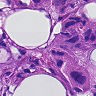
Metastatic tissue present: yes